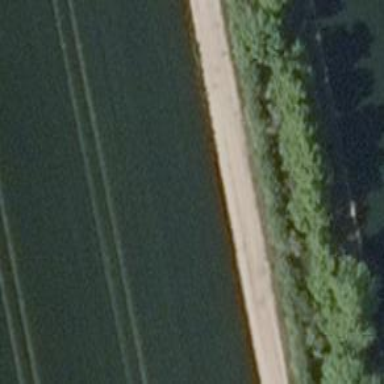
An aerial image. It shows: Grass track road with grade 5 tracktype.